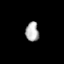
Tissue: prostate
Cell type: T cells
Senescence score: 0.6915
Nuclear area (px): 251
Mean DAPI intensity: 175.733